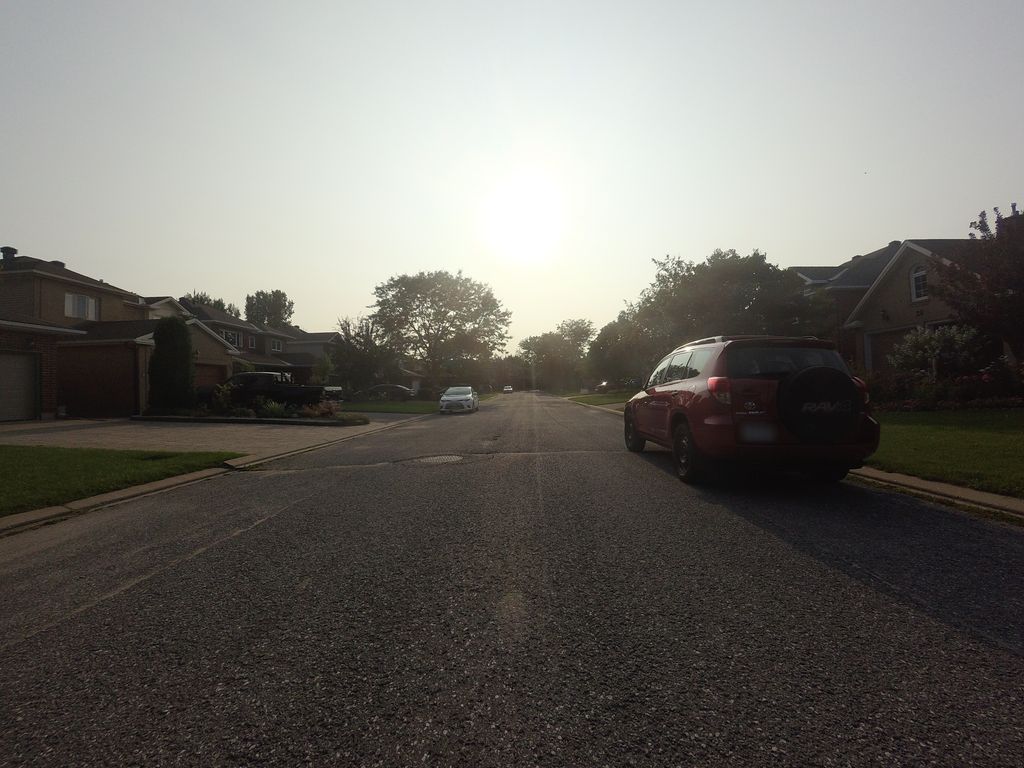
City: ottawa-gatineau